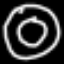
Label: donut